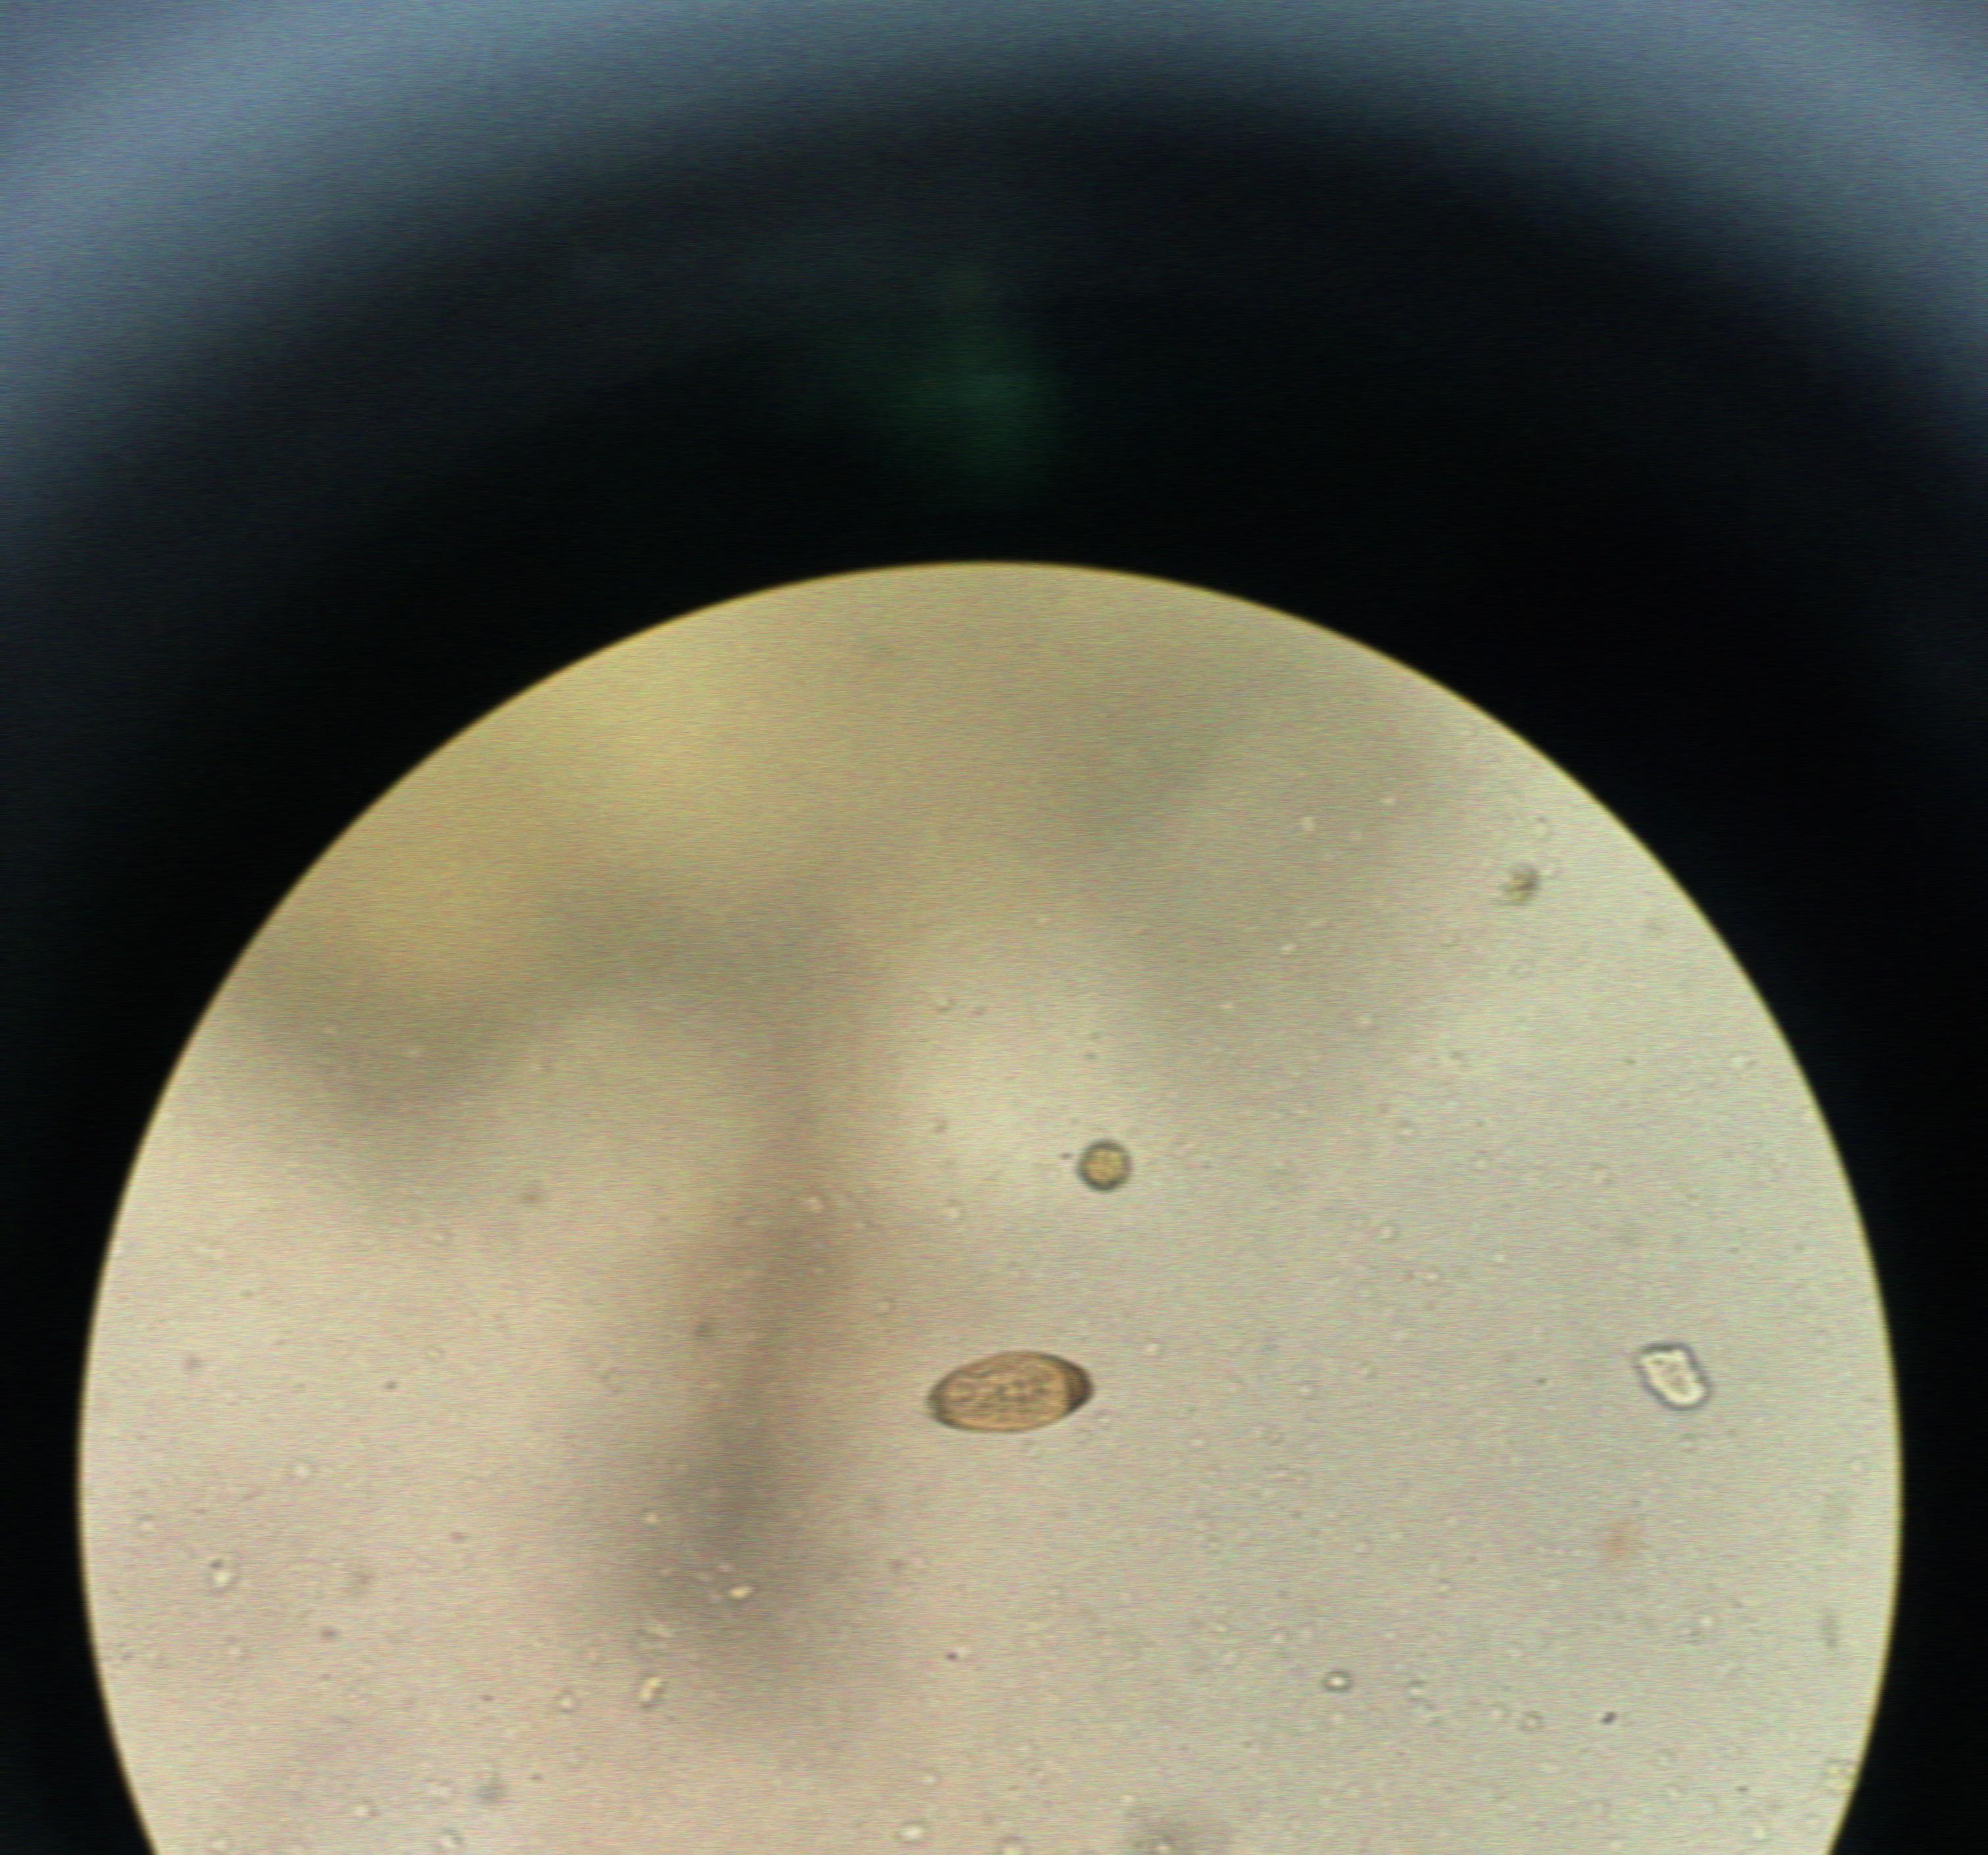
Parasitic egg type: Trichuris trichiura